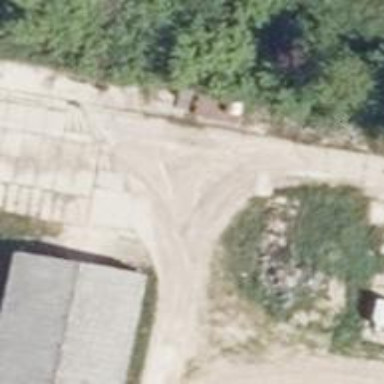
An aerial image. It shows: Service road with concrete plates surface.